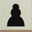
Piece: bP